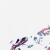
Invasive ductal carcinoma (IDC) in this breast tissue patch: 0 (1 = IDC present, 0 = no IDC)